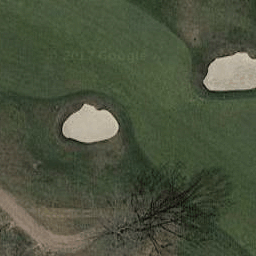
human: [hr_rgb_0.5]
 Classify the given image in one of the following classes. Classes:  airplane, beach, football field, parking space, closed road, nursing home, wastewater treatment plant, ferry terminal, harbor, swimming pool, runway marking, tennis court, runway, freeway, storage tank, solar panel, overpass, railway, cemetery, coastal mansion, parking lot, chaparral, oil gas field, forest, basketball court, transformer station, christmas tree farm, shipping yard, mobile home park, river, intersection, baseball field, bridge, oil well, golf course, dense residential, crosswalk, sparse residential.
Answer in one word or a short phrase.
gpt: golf course